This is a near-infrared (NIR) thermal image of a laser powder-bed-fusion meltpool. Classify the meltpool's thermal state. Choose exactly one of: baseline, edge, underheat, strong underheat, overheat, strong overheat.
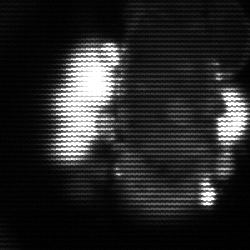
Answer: strong underheat